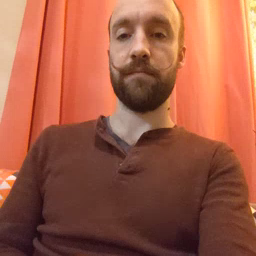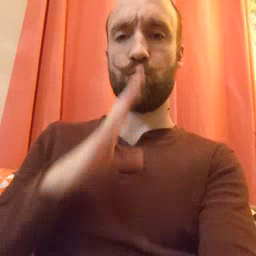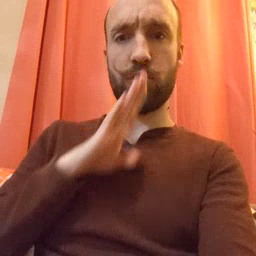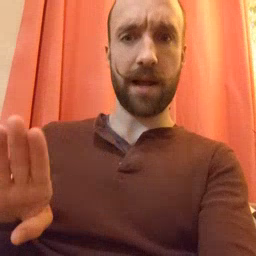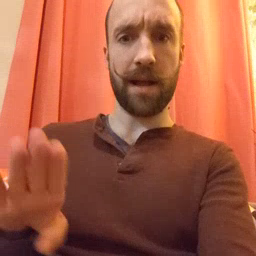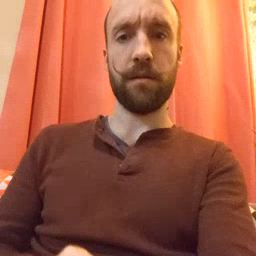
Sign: quiet